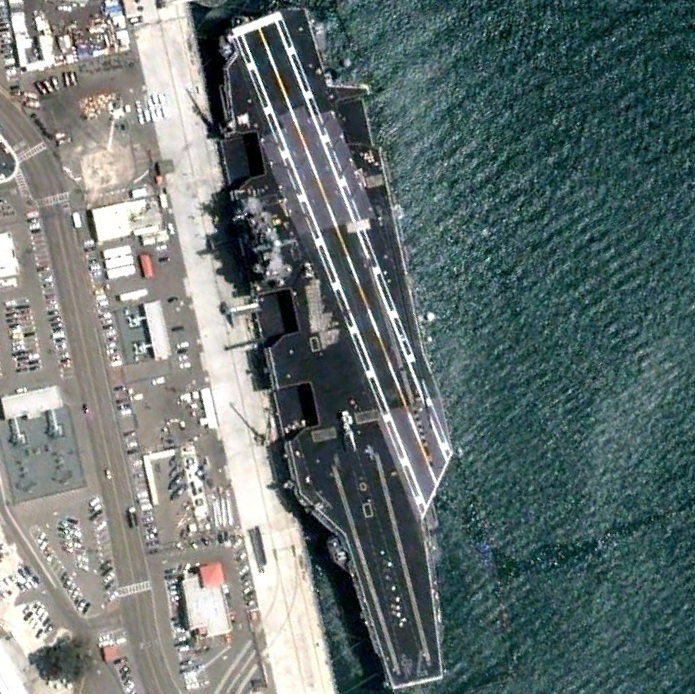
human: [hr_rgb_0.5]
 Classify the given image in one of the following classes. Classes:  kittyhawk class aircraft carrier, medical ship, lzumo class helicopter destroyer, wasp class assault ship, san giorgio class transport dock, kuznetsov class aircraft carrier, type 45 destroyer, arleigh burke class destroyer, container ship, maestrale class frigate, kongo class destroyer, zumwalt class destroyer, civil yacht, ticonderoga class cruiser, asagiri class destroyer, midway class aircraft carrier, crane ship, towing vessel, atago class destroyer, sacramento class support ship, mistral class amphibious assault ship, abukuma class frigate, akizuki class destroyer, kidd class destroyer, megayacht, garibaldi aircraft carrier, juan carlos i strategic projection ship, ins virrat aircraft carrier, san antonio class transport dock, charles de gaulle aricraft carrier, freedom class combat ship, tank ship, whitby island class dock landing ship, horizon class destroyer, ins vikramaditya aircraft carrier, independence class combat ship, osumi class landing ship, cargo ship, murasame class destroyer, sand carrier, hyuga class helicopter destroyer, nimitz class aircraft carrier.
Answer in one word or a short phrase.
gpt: Nimitz class aircraft carrier